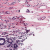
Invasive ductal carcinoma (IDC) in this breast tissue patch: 1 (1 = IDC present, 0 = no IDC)